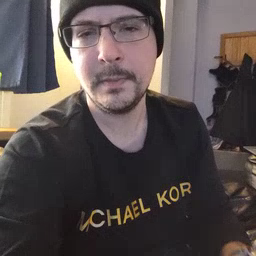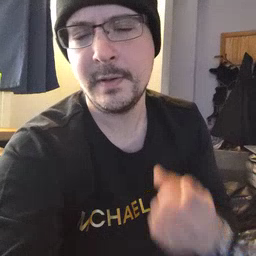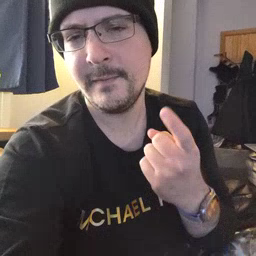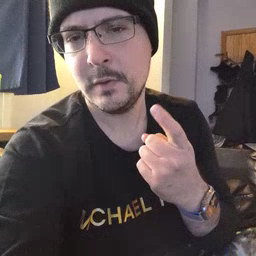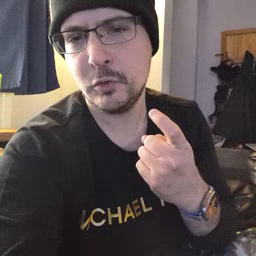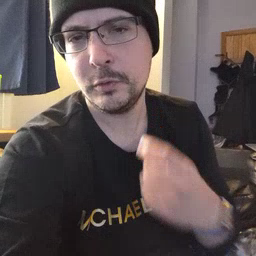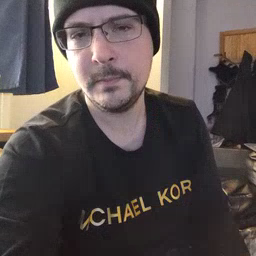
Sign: finger